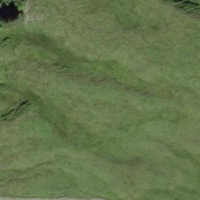
EUNIS habitat code: 32
Species observed at this site:
Crepis aurea